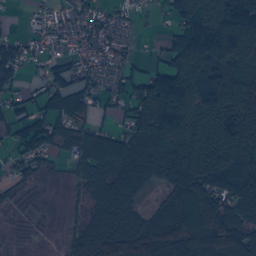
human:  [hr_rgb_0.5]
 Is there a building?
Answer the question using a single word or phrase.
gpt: yes

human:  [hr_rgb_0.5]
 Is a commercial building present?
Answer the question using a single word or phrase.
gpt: yes

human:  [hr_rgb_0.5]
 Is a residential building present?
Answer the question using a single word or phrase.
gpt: yes

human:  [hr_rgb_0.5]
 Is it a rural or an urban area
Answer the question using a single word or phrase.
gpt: urban

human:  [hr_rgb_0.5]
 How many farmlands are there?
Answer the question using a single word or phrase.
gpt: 24

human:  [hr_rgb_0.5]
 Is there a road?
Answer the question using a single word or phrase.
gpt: yes

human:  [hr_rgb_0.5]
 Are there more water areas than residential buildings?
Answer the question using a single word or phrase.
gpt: no

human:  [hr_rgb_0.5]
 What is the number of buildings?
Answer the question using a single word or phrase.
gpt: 2078

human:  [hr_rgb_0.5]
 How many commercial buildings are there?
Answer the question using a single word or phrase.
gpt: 51

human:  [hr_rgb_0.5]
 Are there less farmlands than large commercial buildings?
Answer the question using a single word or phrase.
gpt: no

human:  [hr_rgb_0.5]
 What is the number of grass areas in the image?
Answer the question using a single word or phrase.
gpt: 70

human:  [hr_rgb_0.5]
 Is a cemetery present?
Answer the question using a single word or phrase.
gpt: yes

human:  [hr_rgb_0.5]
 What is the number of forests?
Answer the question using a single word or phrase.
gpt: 159

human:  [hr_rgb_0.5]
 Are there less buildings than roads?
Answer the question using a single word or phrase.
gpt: no

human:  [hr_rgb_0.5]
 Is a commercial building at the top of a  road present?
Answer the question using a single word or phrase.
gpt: yes

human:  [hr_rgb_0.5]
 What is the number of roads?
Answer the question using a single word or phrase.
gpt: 252

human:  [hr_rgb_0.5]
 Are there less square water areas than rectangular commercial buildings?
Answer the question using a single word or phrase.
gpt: yes

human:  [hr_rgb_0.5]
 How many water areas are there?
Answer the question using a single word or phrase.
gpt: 2

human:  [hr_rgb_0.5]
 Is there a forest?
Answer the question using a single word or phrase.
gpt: yes

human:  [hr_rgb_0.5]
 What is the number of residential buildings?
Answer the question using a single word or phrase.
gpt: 2016

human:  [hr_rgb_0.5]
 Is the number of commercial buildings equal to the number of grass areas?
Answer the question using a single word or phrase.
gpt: no

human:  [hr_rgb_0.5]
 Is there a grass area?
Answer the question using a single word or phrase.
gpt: yes

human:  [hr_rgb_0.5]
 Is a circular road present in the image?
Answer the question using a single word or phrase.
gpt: no

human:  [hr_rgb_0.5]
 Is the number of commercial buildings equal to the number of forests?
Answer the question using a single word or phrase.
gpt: no

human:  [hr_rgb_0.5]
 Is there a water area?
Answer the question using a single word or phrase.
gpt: yes

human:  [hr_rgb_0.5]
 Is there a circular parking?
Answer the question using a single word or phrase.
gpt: no

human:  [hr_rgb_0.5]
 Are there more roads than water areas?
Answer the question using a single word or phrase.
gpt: yes

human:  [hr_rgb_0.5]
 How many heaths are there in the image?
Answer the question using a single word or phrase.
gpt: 19

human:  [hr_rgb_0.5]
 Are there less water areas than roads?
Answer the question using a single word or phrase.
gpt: yes

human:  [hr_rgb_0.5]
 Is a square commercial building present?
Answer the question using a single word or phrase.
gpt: no

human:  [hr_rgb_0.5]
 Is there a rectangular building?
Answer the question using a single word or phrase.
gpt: yes

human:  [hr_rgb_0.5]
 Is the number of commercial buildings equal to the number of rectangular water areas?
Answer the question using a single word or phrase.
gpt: no

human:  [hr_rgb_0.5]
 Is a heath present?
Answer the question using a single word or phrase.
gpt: yes

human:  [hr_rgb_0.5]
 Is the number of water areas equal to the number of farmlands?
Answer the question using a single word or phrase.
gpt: no

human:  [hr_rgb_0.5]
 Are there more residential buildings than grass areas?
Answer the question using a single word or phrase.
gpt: yes

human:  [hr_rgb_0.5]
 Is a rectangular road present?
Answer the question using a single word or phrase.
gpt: no

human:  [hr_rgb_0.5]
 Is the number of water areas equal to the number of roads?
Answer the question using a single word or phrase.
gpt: no

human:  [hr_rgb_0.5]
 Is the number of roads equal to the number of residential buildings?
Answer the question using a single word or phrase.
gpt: no

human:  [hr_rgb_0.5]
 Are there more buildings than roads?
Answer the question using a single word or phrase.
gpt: yes

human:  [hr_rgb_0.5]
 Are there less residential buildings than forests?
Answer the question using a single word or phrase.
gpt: no

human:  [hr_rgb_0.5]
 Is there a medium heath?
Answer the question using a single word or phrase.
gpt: yes

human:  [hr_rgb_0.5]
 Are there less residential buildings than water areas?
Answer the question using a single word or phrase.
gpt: no

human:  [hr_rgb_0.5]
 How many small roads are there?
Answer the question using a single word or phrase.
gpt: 252

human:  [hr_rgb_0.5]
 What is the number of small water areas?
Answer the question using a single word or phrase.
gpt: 2

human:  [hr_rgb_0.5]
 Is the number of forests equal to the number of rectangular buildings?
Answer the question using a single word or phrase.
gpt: no

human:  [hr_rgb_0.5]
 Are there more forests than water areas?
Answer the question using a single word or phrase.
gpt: yes

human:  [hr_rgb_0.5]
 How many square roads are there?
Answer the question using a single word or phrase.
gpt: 0

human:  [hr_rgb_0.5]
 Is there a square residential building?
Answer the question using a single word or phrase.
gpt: yes

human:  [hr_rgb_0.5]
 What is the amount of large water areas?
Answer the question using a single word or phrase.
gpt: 0

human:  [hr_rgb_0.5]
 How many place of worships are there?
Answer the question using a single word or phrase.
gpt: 4

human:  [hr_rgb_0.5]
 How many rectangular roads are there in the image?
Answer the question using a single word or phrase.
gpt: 0

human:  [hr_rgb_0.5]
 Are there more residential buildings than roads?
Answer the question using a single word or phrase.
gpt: yes

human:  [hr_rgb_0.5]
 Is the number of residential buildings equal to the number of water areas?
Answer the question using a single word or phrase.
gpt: no

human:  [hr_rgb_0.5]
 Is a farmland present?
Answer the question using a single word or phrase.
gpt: yes

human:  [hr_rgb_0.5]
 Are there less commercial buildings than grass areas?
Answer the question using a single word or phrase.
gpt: yes

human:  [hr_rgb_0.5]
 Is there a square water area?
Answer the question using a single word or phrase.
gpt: no

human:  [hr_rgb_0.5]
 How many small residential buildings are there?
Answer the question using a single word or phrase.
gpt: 2010

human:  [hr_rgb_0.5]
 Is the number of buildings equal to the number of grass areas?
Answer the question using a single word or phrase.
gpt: no

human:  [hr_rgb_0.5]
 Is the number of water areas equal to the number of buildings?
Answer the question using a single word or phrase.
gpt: no

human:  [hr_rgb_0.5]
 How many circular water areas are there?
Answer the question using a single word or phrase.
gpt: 0

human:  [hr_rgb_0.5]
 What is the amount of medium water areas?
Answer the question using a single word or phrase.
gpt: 0

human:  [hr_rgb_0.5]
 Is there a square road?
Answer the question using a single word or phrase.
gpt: no

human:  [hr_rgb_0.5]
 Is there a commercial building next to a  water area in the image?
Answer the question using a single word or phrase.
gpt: yes

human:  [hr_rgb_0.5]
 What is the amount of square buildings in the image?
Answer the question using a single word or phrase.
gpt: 1